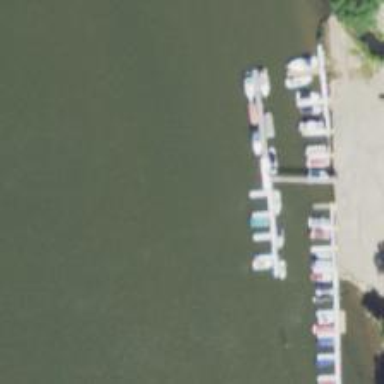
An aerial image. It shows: Pier with mooring facilities.